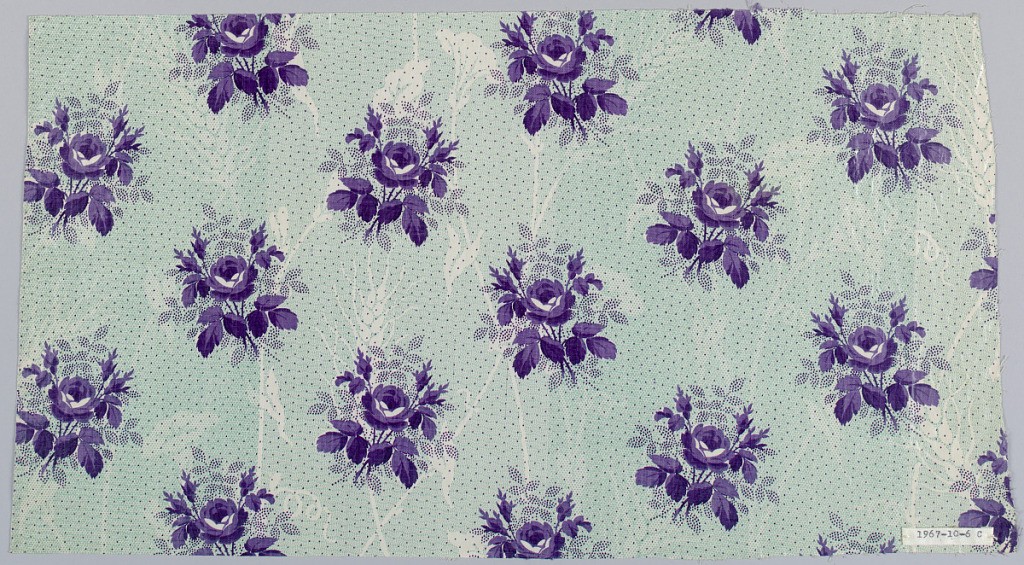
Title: Textile
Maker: Schwartz-Huguenin
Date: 1851–63
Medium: cotton Technique: printed by engraved roller on plain weave; glazed
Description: Three samples with same ground and same or siilar patternsin different colors. A) Ground eleaborately decorated, probably by  "molette," in minute wavy lines and tan and dots and additional pattern in white of flowers and wheat; pattern printed over ground. C) Smaller scale flowers in violet on green ground. Glazed.